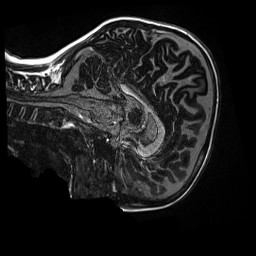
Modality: MP2RAGE
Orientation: sagittal
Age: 9
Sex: male
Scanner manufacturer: siemens
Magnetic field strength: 3 T
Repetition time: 4 s
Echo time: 0.00303 s